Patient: sex M, age 26
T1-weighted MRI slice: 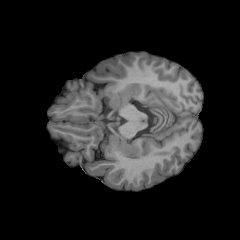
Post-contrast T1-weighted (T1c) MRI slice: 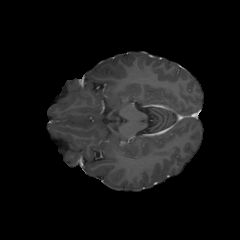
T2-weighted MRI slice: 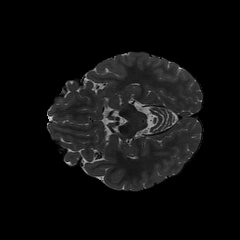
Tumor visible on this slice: no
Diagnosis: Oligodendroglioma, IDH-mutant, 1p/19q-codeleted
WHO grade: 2